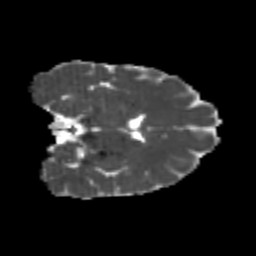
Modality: MD
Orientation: coronal
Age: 22
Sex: female
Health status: healthy
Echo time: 0.074 s